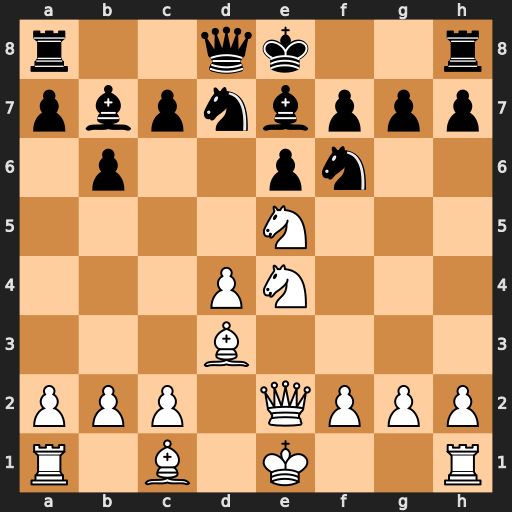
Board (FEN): r2qk2r/pbpnbppp/1p2pn2/4N3/3PN3/3B4/PPP1QPPP/R1B1K2R
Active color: w
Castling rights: KQkq
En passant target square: -
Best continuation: Nxf7 Kxf7 Ng5+ Ke8 Nxe6